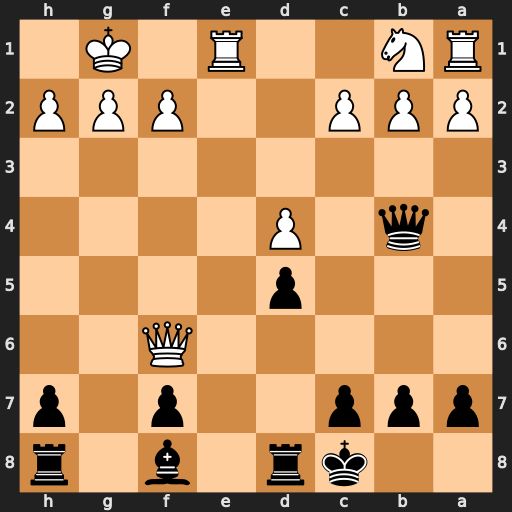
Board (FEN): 2kr1b1r/ppp2p1p/5Q2/3p4/1q1P4/8/PPP2PPP/RN2R1K1
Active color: b
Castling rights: -
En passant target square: -
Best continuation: Qxe1#